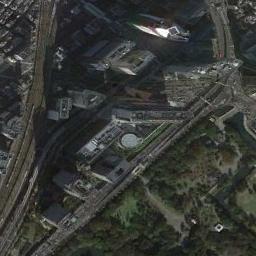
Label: commercial_area